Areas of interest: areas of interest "Residential"
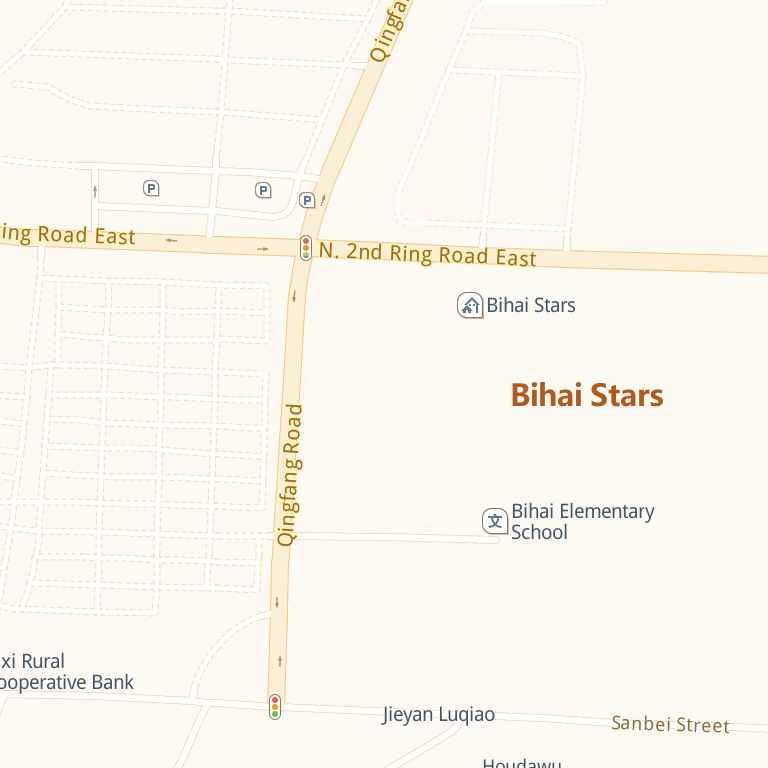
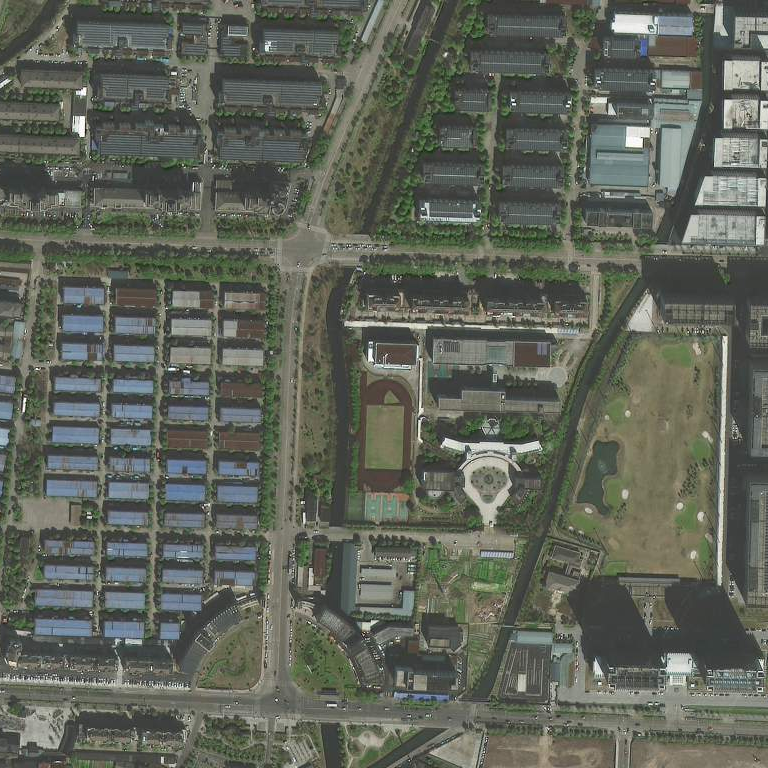